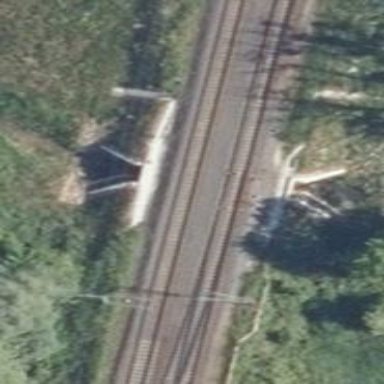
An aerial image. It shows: Railway switch.